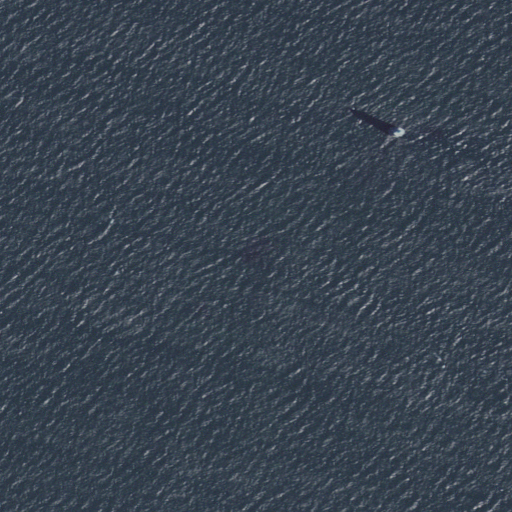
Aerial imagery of bar in Massachusetts named Inner Minot containing only open water